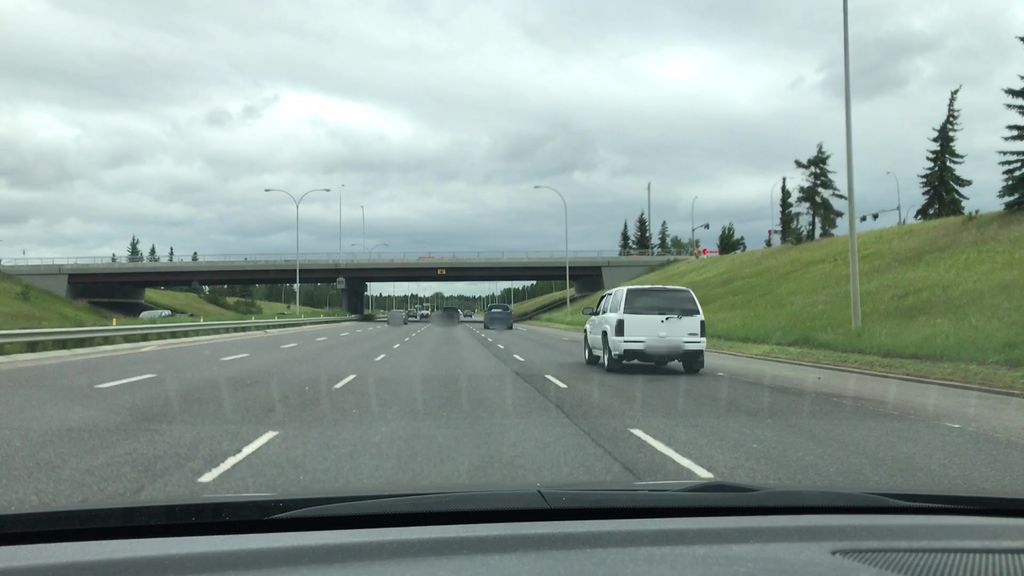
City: edmonton